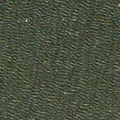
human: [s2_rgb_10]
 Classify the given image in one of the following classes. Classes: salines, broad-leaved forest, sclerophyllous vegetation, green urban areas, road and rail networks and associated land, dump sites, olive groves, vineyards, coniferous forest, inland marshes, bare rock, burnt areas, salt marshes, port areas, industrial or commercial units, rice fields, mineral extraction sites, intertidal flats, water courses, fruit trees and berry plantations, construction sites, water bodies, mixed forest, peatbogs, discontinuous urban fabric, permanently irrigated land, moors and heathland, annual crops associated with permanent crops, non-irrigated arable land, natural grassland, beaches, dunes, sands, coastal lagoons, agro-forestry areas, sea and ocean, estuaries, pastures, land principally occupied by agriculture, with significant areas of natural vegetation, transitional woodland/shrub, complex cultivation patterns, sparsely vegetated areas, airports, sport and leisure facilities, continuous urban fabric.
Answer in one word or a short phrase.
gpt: sea and ocean